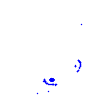
Particle: kaon